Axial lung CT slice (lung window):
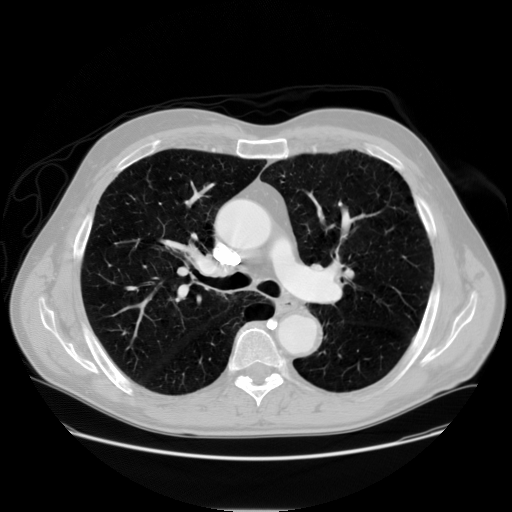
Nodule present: no